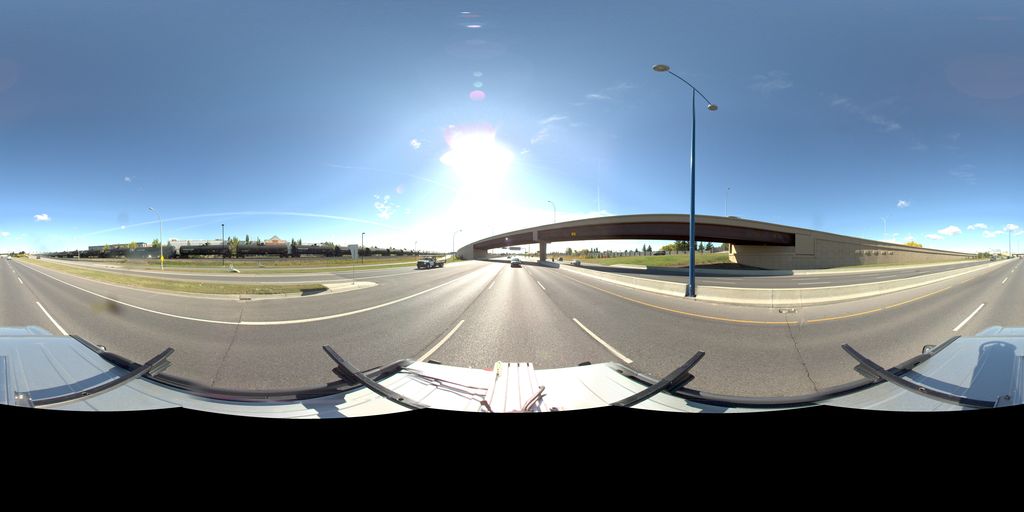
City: edmonton